Question: I am working in C# Windows Forms Application
I want to make shadow of my form, so I have taken a image having shadow and set it as Form's Background image and also set 'TransparentKey' to Form's BackColor i.e. 'Control Color', so that it will transparent the area which contains Control color and 'FormBorderStyle' to 'None'.
My problem is that I am not getting the shadow transparent, it is of Control Color.
I also want to change shape of my form

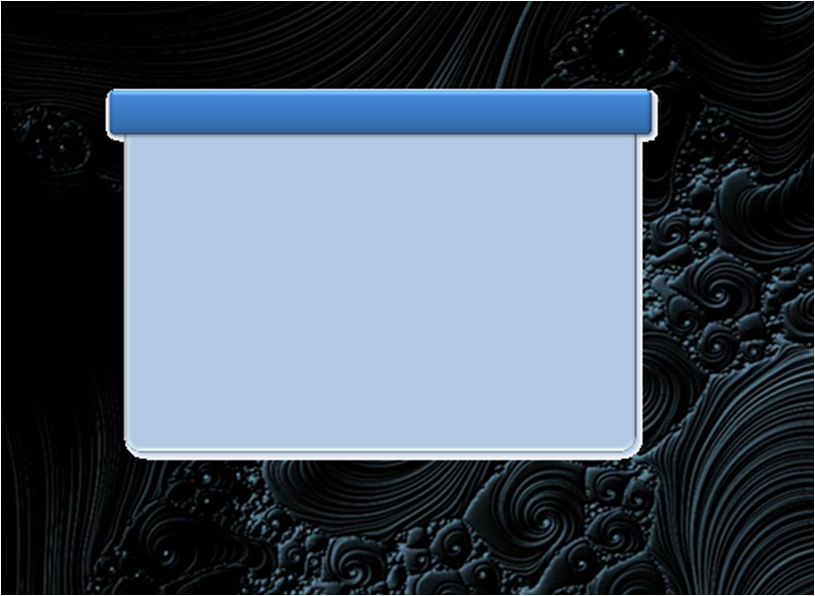
Answer: I would use this technique instead; it worked beautifully for me.
<URL>
Update:
Changing the shape of a form is easier than you'd think.
Follow this tutorial: <URL>